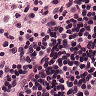
Metastatic tissue present: no